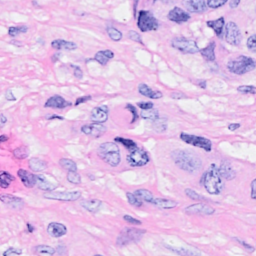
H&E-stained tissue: Breast